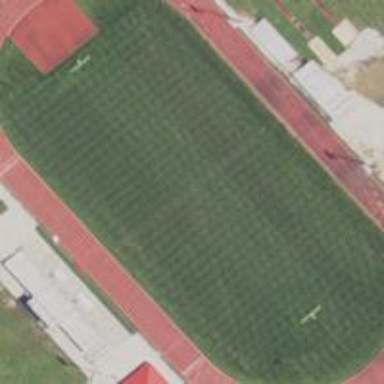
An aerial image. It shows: American football pitch for leisure and sport activities.